Question: I have a question about DatePickerDialog displaying.
I want to create date picker dialog with "HoloDialog" theme like this:
'''
DatePickerDialog dpd = new DatePickerDialog(this, android.R.style.Theme_Holo_Dialog, reservationDate, 2014, 1, 1);
'''
Then I will see this result:

As you can see, dialog is displayed with "two borders" around.
I want to create the same dialog as displayed here, but with one border around. Is it possible?
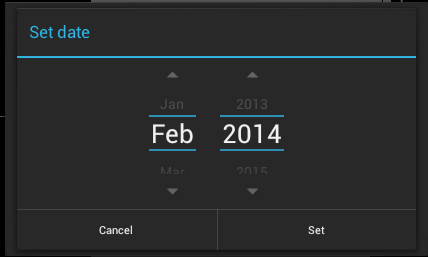
Answer: Assuming I understand your question correctly, I think I found a way. Here, we anonymously subclass 'DatePickerDialog' to override 'onCreate()' and set a transparent background for the window.
'''
DatePickerDialog dpd = new DatePickerDialog(this, android.R.style.Theme_Holo_Dialog,
reservationDate, 2014, 1, 1) {
@Override
public void onCreate(Bundle savedInstanceState) {
super.onCreate(savedInstanceState);
getWindow().setBackgroundDrawable(new ColorDrawable(Color.TRANSPARENT));
}
};
'''
---
You could also do this with a custom theme instead. For example:
'''
<style name="HoloDialog" parent="@android:style/Theme.Holo.Dialog">
<item name="android:windowBackground">@android:color/transparent</item>
</style>
'''
Then pass that in the 'DatePickerDialog''s constructor:
'''
DatePickerDialog dpd = new DatePickerDialog(this, R.style.HoloDialog,
reservationDate, 2014, 1, 1);
'''